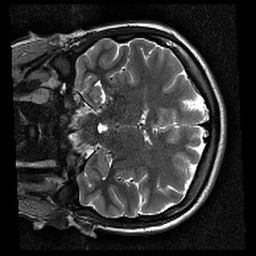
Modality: T2w
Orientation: coronal